Field crop: tomato
Growth stage: 1
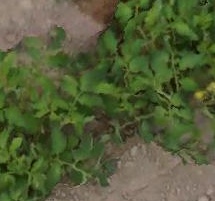
Species: tomato